Question:
'''
merger <- cbind(as.character(Date),weather1$High,weather1$Low,weather1$Avg..High,weather1$Avg.Low,sale$Scanned.Movement[a])
'''
After 'cbind' the data, the new DF has column names automatically 'V1', 'V2'......
I want rename the column by
'''
colnames(merger)[,1] <- "Date"
'''
but failed. And when I use 'merger$V1' ,
'''
Error in merger$V1 : $ operator is invalid for atomic vectors
'''
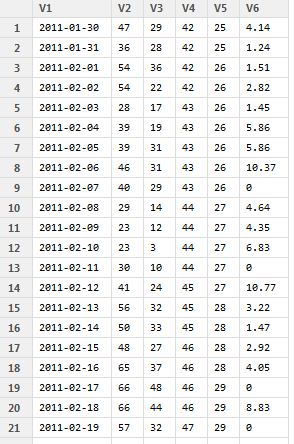
Answer: You can also name columns directly in the 'cbind' call, e.g.
'''
cbind(date=c(0,1), high=c(2,3))
'''
Output:
'''
date high
[1,] 0 2
[2,] 1 3
'''